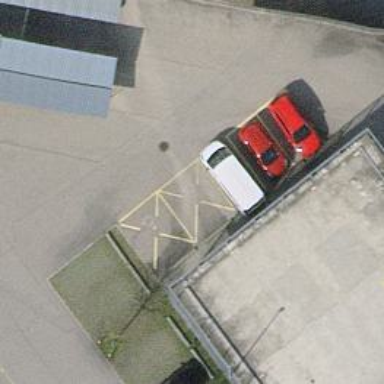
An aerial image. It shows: Car-sharing service available at this location.